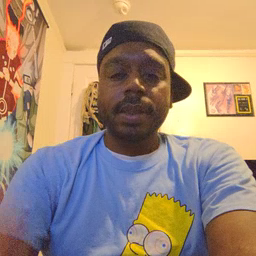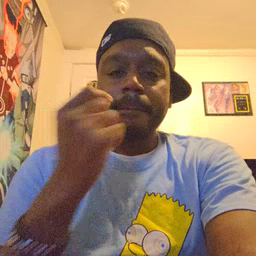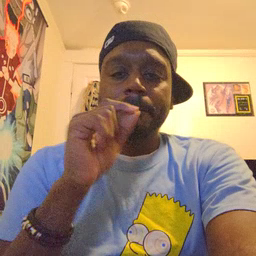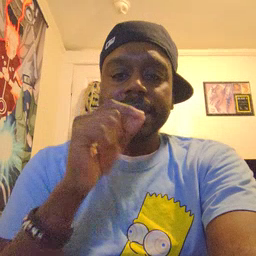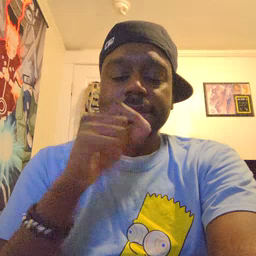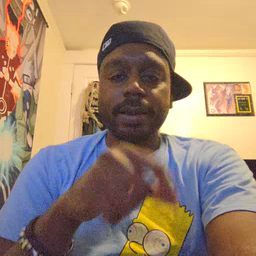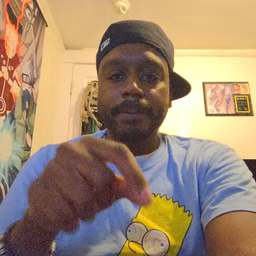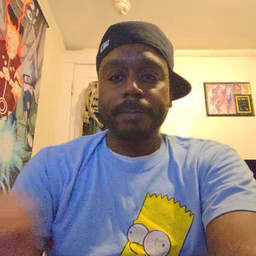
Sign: pencil